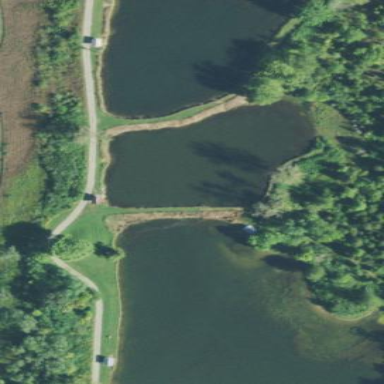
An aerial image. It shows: Peaceful pond surrounded by nature.